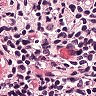
Metastatic tissue present: no